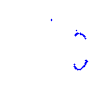
Particle: proton